Interaction volume radius: 5 \u00c5
Interaction volume height: 10 \u00c5
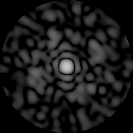
Disorder parameter: 0.8462